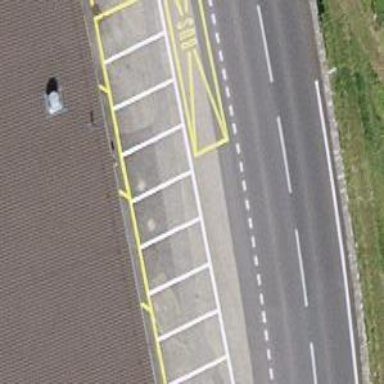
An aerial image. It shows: Parking area with asphalt surface.